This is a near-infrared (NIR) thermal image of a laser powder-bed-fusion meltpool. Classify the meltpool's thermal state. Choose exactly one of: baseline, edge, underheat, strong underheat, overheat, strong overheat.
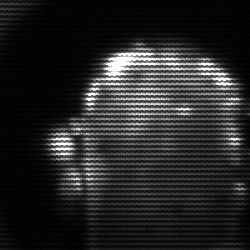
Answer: baseline